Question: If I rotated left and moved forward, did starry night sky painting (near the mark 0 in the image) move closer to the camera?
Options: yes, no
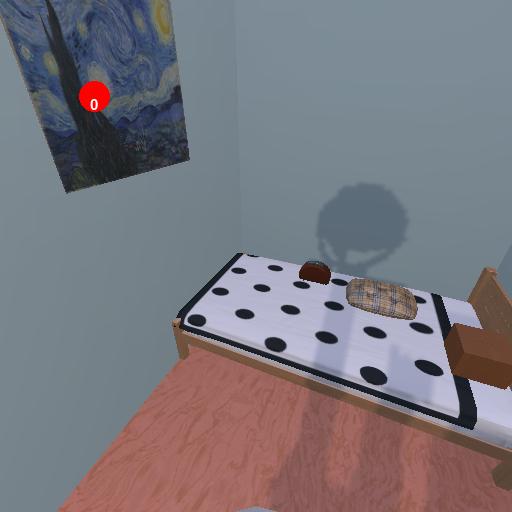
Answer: yes